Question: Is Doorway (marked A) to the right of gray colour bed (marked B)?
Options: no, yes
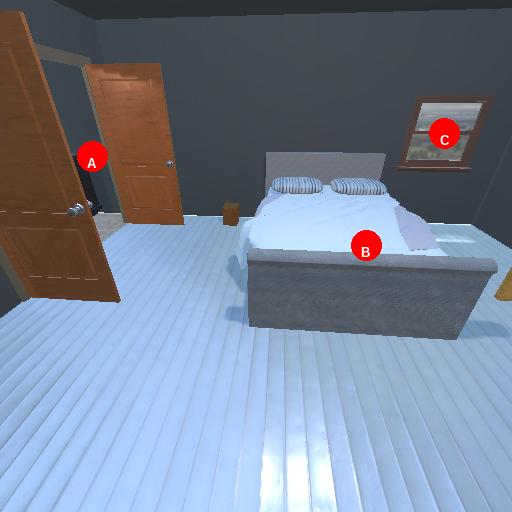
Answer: no